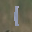
Label: 1